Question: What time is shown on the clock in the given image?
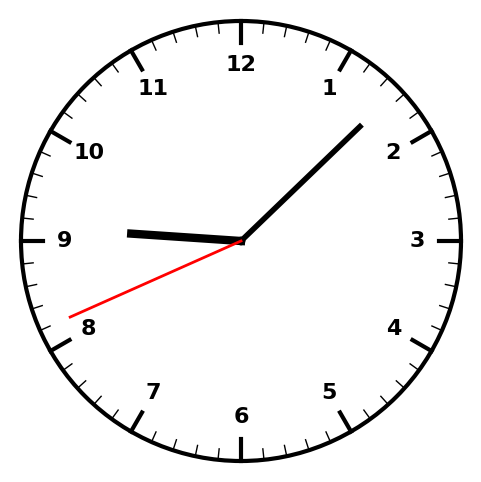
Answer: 09:07:41